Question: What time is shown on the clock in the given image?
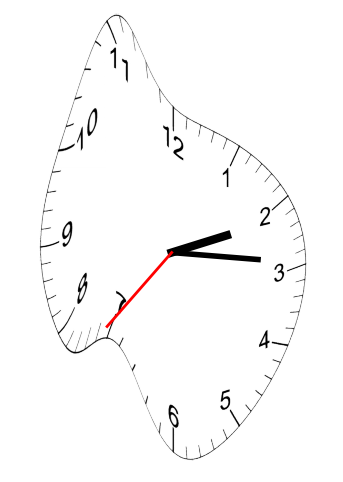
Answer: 02:14:36